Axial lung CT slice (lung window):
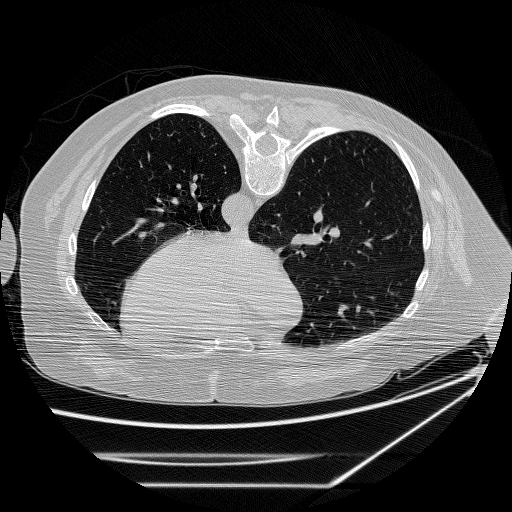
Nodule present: no